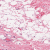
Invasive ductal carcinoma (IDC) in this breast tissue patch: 0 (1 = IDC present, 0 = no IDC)